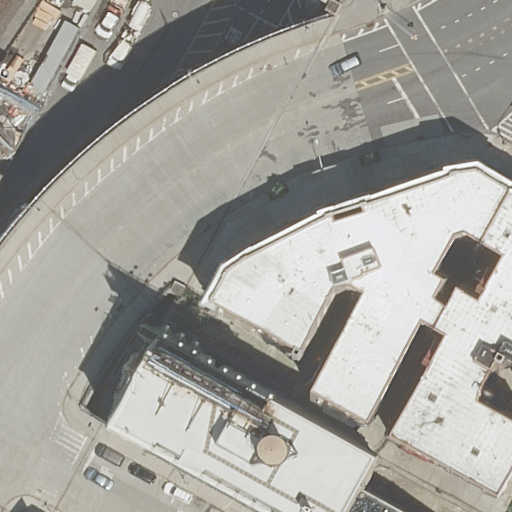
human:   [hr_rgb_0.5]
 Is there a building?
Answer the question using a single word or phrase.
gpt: yes

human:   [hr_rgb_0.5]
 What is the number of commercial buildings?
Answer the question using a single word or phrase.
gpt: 0

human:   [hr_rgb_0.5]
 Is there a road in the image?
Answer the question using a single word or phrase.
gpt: yes

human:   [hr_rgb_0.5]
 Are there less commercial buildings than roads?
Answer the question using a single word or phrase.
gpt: yes

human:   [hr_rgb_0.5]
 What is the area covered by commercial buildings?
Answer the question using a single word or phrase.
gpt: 0m2

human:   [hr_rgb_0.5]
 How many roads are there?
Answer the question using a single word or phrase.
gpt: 6

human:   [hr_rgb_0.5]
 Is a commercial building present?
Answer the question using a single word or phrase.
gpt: no

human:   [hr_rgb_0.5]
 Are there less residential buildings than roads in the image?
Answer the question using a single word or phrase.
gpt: yes

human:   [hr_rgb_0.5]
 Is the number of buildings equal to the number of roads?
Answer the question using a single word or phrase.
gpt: no

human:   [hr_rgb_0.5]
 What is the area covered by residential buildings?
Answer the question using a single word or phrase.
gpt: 4610m2

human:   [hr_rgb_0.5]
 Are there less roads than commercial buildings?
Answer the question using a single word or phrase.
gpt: no

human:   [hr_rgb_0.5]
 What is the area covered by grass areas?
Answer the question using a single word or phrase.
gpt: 0m2

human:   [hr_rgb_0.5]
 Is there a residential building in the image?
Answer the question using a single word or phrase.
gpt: yes

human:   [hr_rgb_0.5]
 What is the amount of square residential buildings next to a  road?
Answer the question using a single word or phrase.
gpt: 0

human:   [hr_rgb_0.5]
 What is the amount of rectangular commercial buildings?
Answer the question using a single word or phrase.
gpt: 0

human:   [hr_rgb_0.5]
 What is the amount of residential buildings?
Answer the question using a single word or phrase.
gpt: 5

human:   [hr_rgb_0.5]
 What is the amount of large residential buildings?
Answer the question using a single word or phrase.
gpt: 4

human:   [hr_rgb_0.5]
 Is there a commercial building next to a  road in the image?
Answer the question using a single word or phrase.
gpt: no

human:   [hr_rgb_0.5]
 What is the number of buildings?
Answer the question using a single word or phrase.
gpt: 5

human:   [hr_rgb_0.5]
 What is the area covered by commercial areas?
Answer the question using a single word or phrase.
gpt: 0m2

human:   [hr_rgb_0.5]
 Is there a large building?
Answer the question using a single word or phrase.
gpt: yes

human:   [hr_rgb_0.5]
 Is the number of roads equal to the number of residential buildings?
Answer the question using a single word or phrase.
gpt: no

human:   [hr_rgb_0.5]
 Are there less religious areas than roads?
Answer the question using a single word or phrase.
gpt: yes

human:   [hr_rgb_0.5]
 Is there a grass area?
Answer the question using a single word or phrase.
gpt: no

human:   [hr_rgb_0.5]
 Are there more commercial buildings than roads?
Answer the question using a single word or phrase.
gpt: no

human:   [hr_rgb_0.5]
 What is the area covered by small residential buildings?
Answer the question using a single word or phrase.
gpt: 0m2

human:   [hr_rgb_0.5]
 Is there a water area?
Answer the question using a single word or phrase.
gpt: no

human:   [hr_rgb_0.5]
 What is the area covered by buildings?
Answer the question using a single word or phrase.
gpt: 4610m2

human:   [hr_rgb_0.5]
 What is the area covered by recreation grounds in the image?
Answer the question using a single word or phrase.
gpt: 0m2

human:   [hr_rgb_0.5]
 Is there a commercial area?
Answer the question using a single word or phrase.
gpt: no

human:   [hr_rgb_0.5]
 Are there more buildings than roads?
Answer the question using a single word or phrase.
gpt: no

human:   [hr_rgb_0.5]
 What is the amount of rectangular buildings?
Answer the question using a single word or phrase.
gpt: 3

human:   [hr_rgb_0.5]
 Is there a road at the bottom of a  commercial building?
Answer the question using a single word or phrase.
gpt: no

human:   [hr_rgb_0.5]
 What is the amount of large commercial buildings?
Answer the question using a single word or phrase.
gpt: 0

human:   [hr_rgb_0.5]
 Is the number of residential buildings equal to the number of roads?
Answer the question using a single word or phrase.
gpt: no

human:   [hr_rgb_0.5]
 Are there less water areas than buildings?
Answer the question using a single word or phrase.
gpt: yes

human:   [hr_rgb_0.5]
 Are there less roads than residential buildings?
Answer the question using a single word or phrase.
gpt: no

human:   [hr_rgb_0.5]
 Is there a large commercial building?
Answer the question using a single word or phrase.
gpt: no

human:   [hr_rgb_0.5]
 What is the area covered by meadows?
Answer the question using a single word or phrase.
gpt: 0m2

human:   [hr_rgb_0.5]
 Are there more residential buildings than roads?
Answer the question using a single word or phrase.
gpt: no

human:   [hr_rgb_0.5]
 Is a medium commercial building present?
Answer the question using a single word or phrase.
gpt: no

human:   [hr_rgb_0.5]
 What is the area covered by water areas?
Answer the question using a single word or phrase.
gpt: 0m2

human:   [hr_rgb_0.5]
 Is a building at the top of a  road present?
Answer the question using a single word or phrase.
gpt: yes

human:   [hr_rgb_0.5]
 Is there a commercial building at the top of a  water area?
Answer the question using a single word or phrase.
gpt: no

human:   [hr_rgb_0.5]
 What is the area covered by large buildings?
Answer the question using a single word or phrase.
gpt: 4610m2

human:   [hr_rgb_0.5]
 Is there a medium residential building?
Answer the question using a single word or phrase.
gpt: no

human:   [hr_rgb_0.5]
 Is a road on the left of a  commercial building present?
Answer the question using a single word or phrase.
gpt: no

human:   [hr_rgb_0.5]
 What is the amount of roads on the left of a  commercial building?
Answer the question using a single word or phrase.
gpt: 0

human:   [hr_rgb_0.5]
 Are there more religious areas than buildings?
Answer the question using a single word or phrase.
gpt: no

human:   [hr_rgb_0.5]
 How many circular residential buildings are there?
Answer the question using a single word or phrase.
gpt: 0

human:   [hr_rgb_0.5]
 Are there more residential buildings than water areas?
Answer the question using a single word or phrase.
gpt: yes

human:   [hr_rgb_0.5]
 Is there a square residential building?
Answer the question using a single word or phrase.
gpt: no

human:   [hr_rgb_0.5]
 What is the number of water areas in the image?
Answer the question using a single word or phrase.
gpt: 0

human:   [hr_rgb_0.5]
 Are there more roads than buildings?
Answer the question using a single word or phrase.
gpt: yes

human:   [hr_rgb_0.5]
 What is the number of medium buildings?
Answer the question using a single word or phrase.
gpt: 0

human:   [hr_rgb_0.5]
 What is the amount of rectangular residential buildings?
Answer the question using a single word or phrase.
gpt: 3

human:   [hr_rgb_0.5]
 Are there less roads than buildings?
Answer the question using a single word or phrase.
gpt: no

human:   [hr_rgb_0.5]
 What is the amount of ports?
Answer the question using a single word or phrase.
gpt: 0

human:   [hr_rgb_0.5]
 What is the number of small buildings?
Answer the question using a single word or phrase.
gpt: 1

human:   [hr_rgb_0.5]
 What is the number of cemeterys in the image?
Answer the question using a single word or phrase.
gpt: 0

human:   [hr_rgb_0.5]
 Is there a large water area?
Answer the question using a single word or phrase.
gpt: no

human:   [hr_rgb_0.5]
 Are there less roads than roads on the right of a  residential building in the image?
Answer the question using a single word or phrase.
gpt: no

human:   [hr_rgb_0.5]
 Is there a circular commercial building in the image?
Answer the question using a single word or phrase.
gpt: no

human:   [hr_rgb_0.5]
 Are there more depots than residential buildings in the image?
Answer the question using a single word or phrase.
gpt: no